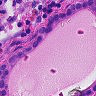
Metastatic tissue present: yes